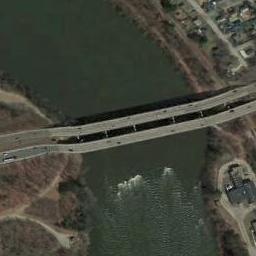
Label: bridge